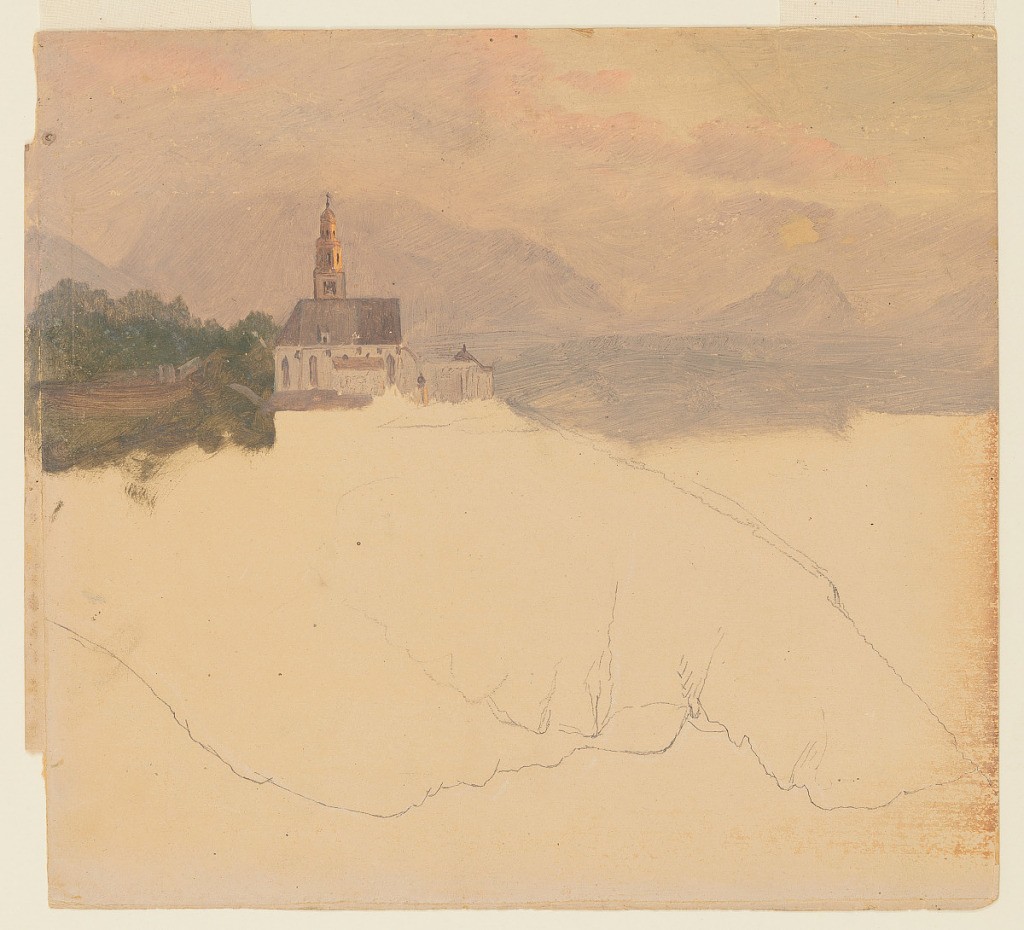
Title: Church in the Bavarian Alps
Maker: Frederic Edwin Church, American, 1826–1900
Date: June–July 1868
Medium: Brush and oil, graphite on tan paperboard
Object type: Drawing
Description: Landscape and architecture sketch showing a view of a church in the Bavarian Alps, likely near Berchtesgaden. Characterized by its tall, multi-storied belltower and its steeply gabled, Gothic structure, the church is situated atop a prominence in the middle distance at center, as it catches the pinkish light of the setting sun at right. At group of trees are visible at left, while an expansive valley floor extends to the background, where multiple bulging mountain ridges are obfuscated by haze and low-lying clouds. These puffy clouds in the sky above also catch the golden-red sunset light. Comprising the lower half of the composition, an outline of a craggy, rugged mountain ridge is sketched in graphite and oppositely oriented.

Verso: Indistinct sketch of a disc or semi-circle reflected in water, with an arching band within it. Possibly a rainbow over a water feature.